Question:
I am attempting to create an Android UI similar to the one shown above.
This type of layout is fairly common in websites and I want to recreate this for my Android app.
It is a list of names and when you click on a name it expands and displays some customized UI.
Can someone please guide me on how this can be achieved ?
To be specific, the expansion when clicking a name so that a new 'View' is displayed.
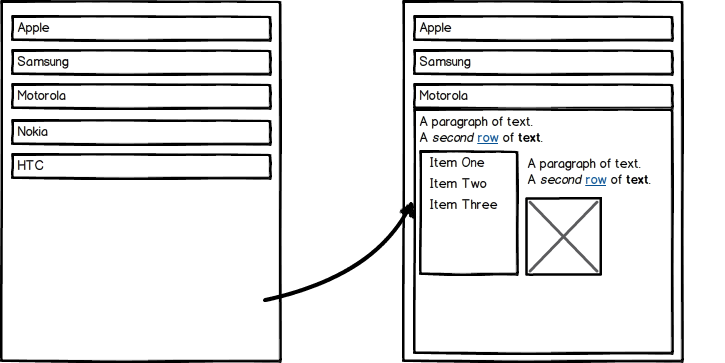
Answer: Have a look at the <URL>.
You can seperately specify a header 'View' and a content 'View'. The content view smoothly animates in to sight when clicked.